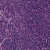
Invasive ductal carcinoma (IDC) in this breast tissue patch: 0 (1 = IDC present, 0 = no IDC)